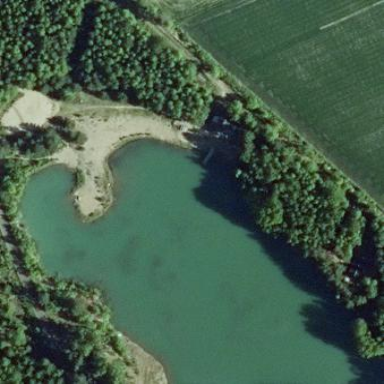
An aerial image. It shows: Beach area ideal for swimming.